Field crop: maize
Growth stage: 2
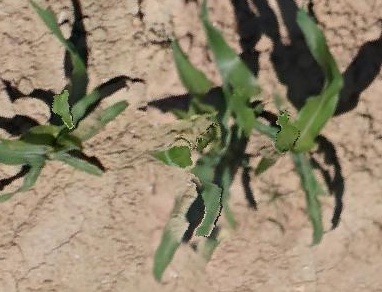
Species: maize